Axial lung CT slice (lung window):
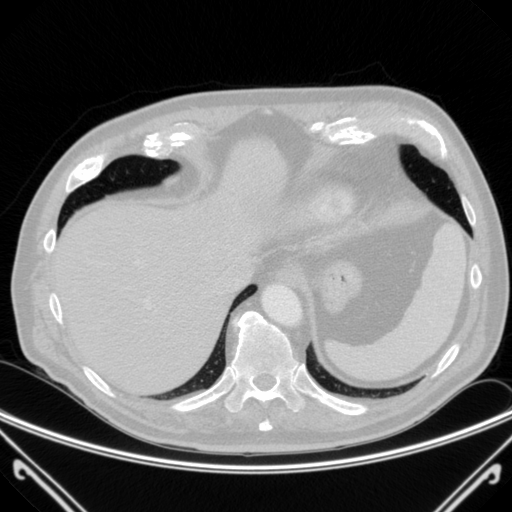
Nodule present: no